Interaction volume radius: 10 \u00c5
Interaction volume height: 15 \u00c5
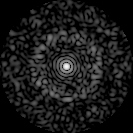
Disorder parameter: 0.8321